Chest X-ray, PA view. Patient: 55 years old, sex M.
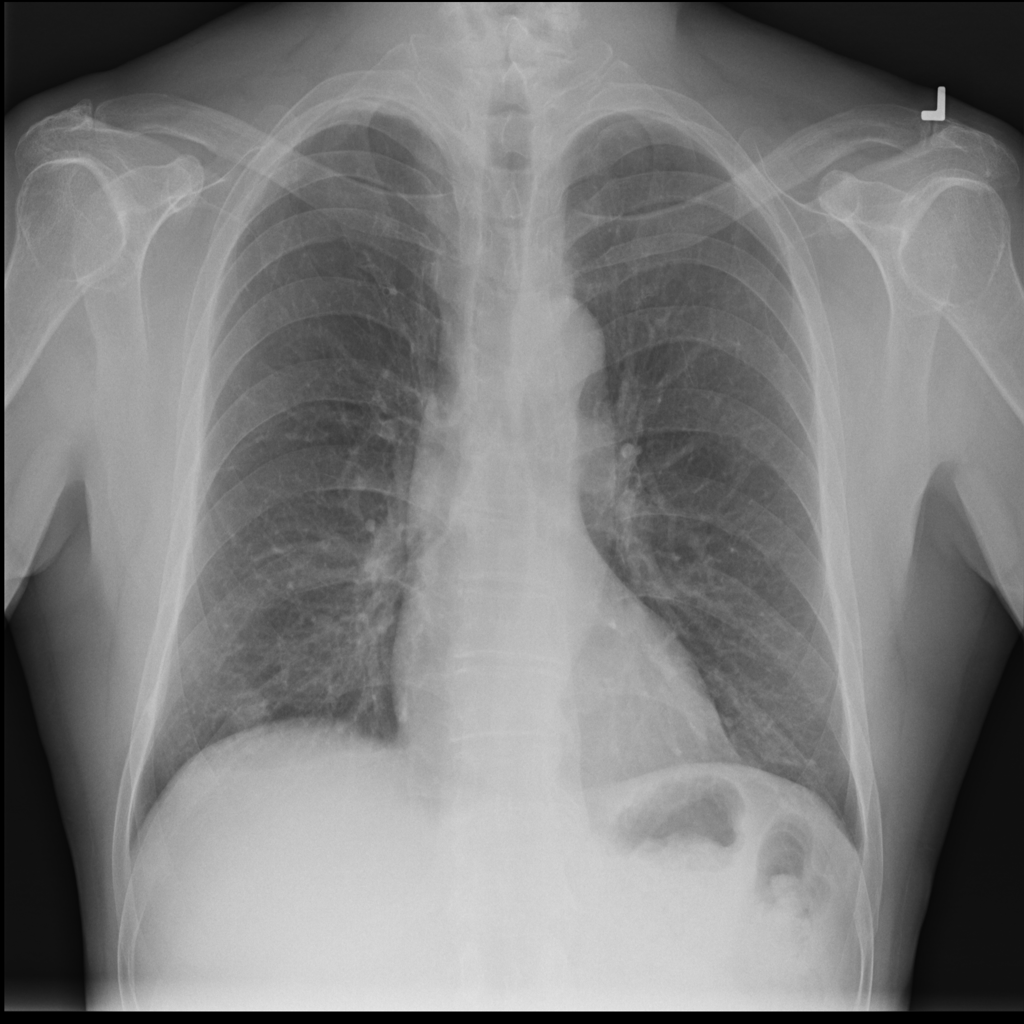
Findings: Atelectasis